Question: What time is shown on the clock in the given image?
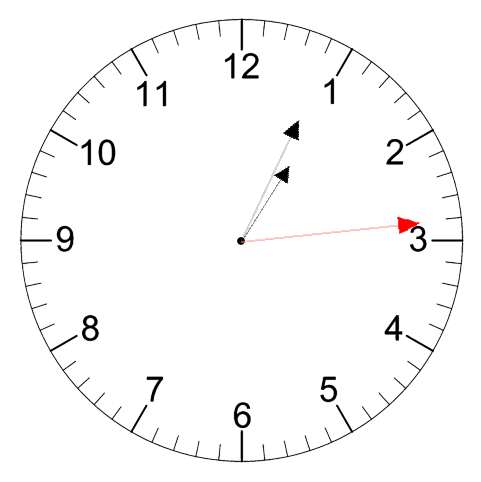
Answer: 01:04:14